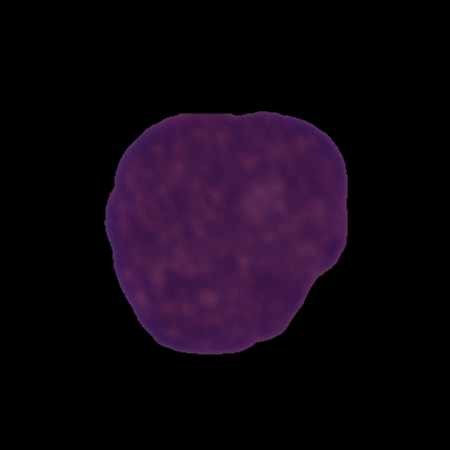
Label: cancer